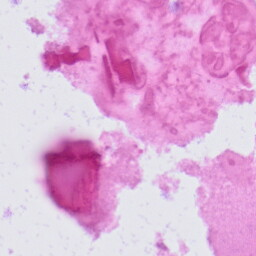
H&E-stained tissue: Prostate